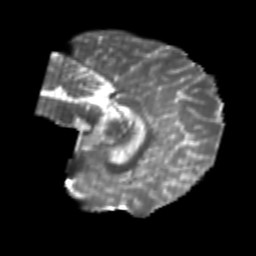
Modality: T2w
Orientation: sagittal
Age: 23
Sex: male
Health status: healthy
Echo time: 0.074 s